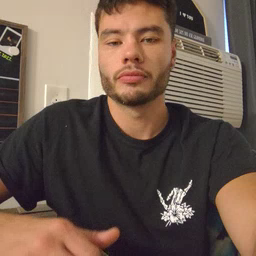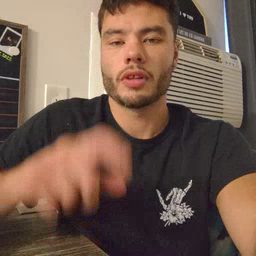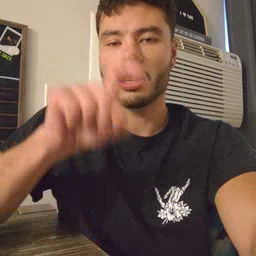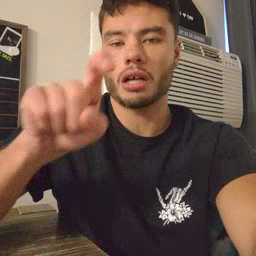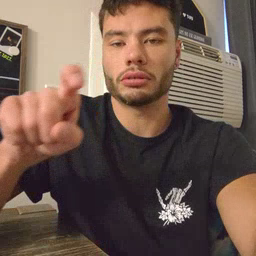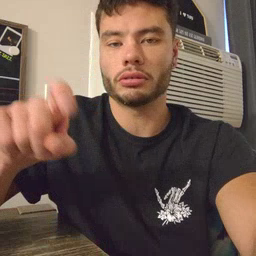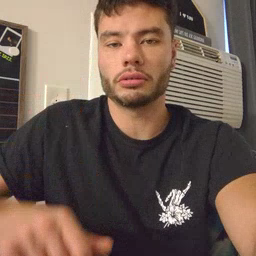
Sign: closet